Question: I am trying to detect in my application, if the / buttons are pressed. My problem is that the event (Indicates that a key has been pressed) does not detect the / key.
I have seen similar questions for other languages, but can not find a solution for C++.
My event to read the key press is:
'''
void ListOption::OnLvnKeydownList1(NMHDR *pNMHDR, LRESULT *pResult)
{
LPNMLVKEYDOWN pLVKeyDow = reinterpret_cast<LPNMLVKEYDOWN>(pNMHDR);
// TODO: Add your control notification handler code here
if(pLVKeyDow->wVKey == VK_RETURN)
{
OnItemActivateList1(pNMHDR, pResult);
*pResult = 1;
}
*pResult = 0;
}
'''
This code works for almost any key, execept for the key.
My dialog has only one button, and it's "Default Button" value is FALSE. How is it possible to detect the keypress?
My application uses modal dialogs.. It contains a CImageSheet that contains CImagePages(tabs). Here is an image to explain better ().

When I press , I wish to open a new dialog to change the option. Currently this is done with the event (when the user double clicks an item):
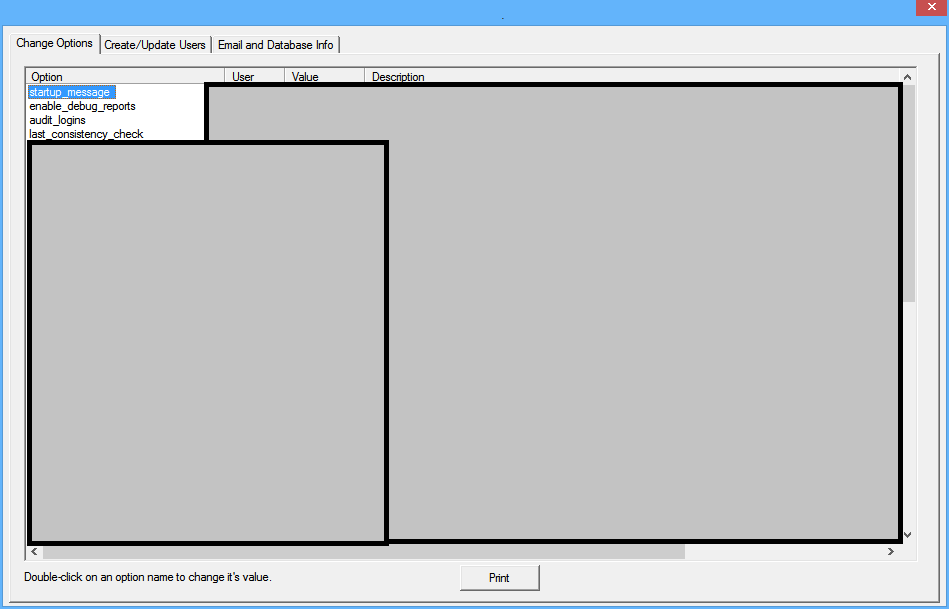
Answer: You can override 'PreTranslateMessage' in the window which owns the ListView. In this case it seems to be a 'CPropertyPage'.
'''
BOOL CMyPropertyPage::PreTranslateMessage(MSG* pMsg)
{
//optional: you can handle keys only when ListView has focus
if (GetFocus() == &List)
if (pMsg->message == WM_KEYDOWN)
{
if (pMsg->wParam == VK_RETURN)
{
//return 1 to eat the message, or allow for default processing
int sel = List.GetNextItem(-1, LVNI_SELECTED);
if (sel >= 0)
{
MessageBox("VK_RETURN");
TRACE("ListView_GetNextItem %d
", sel);
return 1;
}
else
TRACE("ListView_GetNextItem not-selected, %d
", sel);
}
if (pMsg->wParam == VK_ESCAPE)
{
//do nothing!
}
}
return CPropertyPage::PreTranslateMessage(pMsg);
}
'''